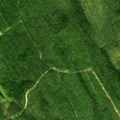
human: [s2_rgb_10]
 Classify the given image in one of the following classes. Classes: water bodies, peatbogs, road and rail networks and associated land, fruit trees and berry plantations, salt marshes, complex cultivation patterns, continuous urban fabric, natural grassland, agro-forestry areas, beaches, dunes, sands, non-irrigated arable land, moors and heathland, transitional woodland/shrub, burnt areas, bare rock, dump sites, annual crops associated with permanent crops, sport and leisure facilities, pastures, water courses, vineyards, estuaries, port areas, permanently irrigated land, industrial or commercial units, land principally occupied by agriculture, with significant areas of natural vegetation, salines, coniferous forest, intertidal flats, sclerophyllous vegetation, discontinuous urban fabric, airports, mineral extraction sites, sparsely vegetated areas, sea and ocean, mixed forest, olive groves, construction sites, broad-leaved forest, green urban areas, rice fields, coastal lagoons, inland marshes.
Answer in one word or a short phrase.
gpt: coniferous forest, mixed forest